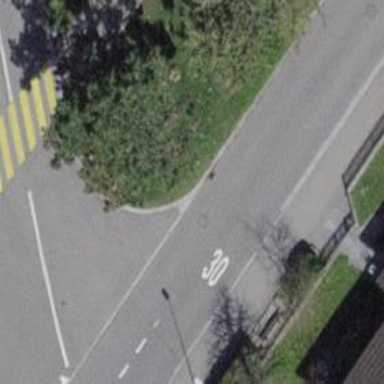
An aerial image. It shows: Zebra crossing on the road.